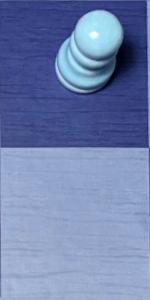
Label: Empty